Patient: sex M, age 60
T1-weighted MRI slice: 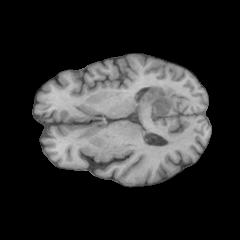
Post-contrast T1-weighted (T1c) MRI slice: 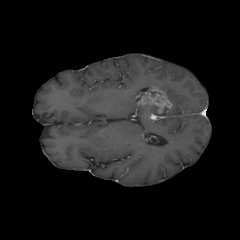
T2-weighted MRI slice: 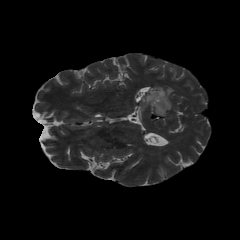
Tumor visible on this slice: yes
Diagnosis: Glioblastoma, IDH-wildtype
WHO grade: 4